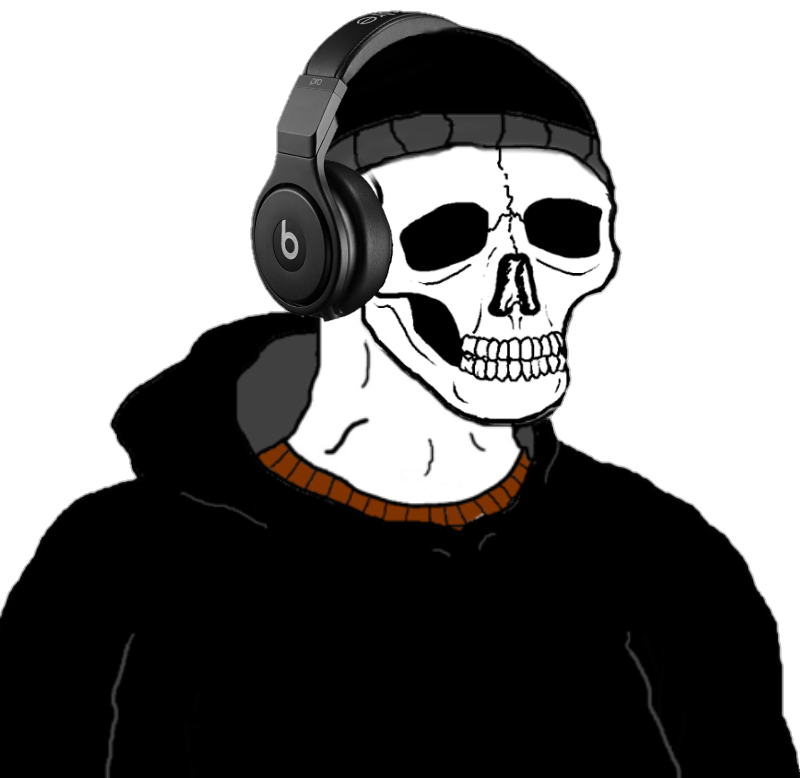
Label: 5_Doomer